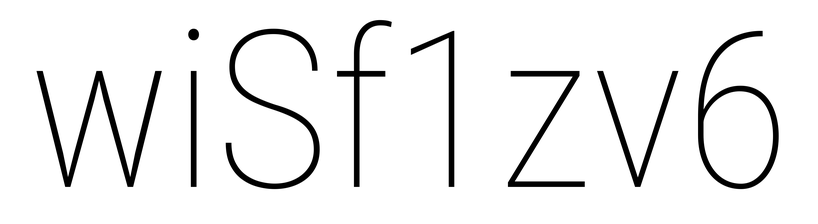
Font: Roboto_Condensed_Thin